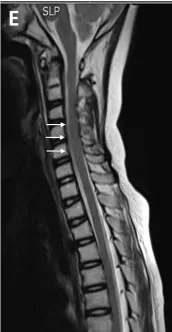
Neuroimaging changes of the patient with systemic lupus erythematosus (SLE)/Sjogren's syndrome (SS) and NMOSD. After a powerful immunosuppressive therapy, the left optic nerve was roughly the same size as the right optic nerve in October 2019.
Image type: radiology (mri)